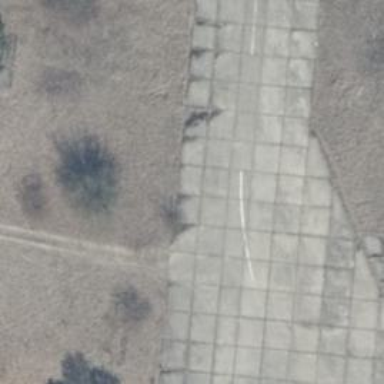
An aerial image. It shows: Concrete driveway serving as service road.